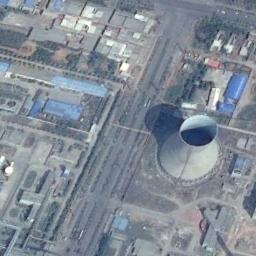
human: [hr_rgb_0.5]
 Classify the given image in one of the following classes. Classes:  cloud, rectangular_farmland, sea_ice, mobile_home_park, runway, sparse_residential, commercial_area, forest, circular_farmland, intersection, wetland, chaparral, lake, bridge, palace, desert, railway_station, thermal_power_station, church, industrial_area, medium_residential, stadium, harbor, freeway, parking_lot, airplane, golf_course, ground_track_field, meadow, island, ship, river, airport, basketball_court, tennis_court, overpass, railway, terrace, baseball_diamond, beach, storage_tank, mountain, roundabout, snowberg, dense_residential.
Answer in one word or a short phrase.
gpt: thermal_power_station